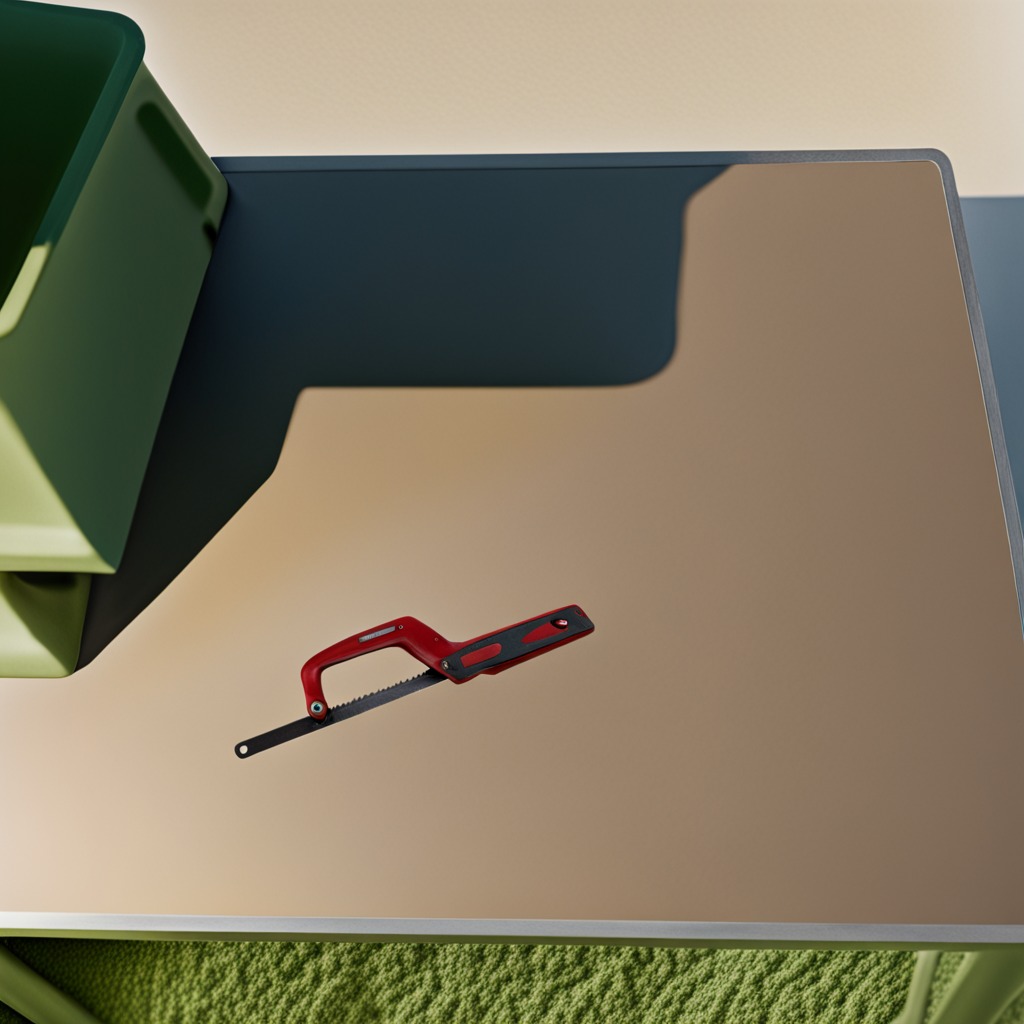
A metal saw is lying on the clean utility table in a temporary outdoor tool station.